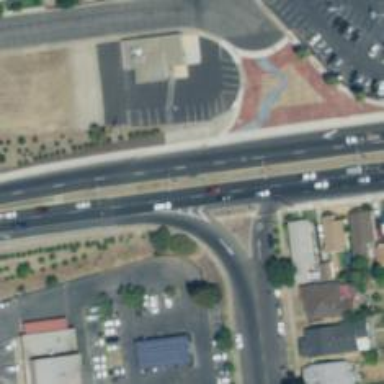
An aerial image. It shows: Asphalt trunk link road.